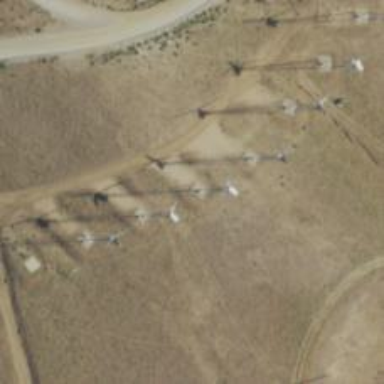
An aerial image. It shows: Wind generator powered by wind turbine.